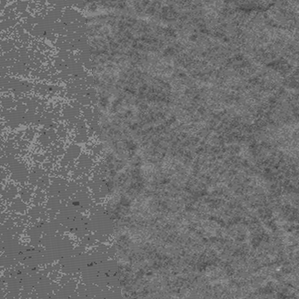
Label: frost